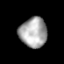
Tissue: prostate
Cell type: Epithelial cells
Senescence score: 0.2583
Nuclear area (px): 807
Mean DAPI intensity: 166.945